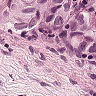
Metastatic tissue present: yes